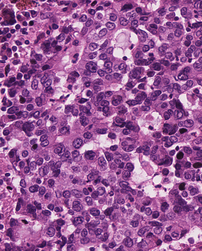
Tumor epithelial tissue: yes
Tumor-associated stroma tissue: no
Normal tissue: no